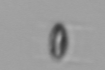
Label: Skeletonema